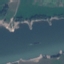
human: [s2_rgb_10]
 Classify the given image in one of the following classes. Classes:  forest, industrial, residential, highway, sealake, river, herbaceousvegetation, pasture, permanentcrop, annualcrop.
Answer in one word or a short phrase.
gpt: River